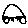
Label: car